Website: crate-barrel
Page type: billing-address
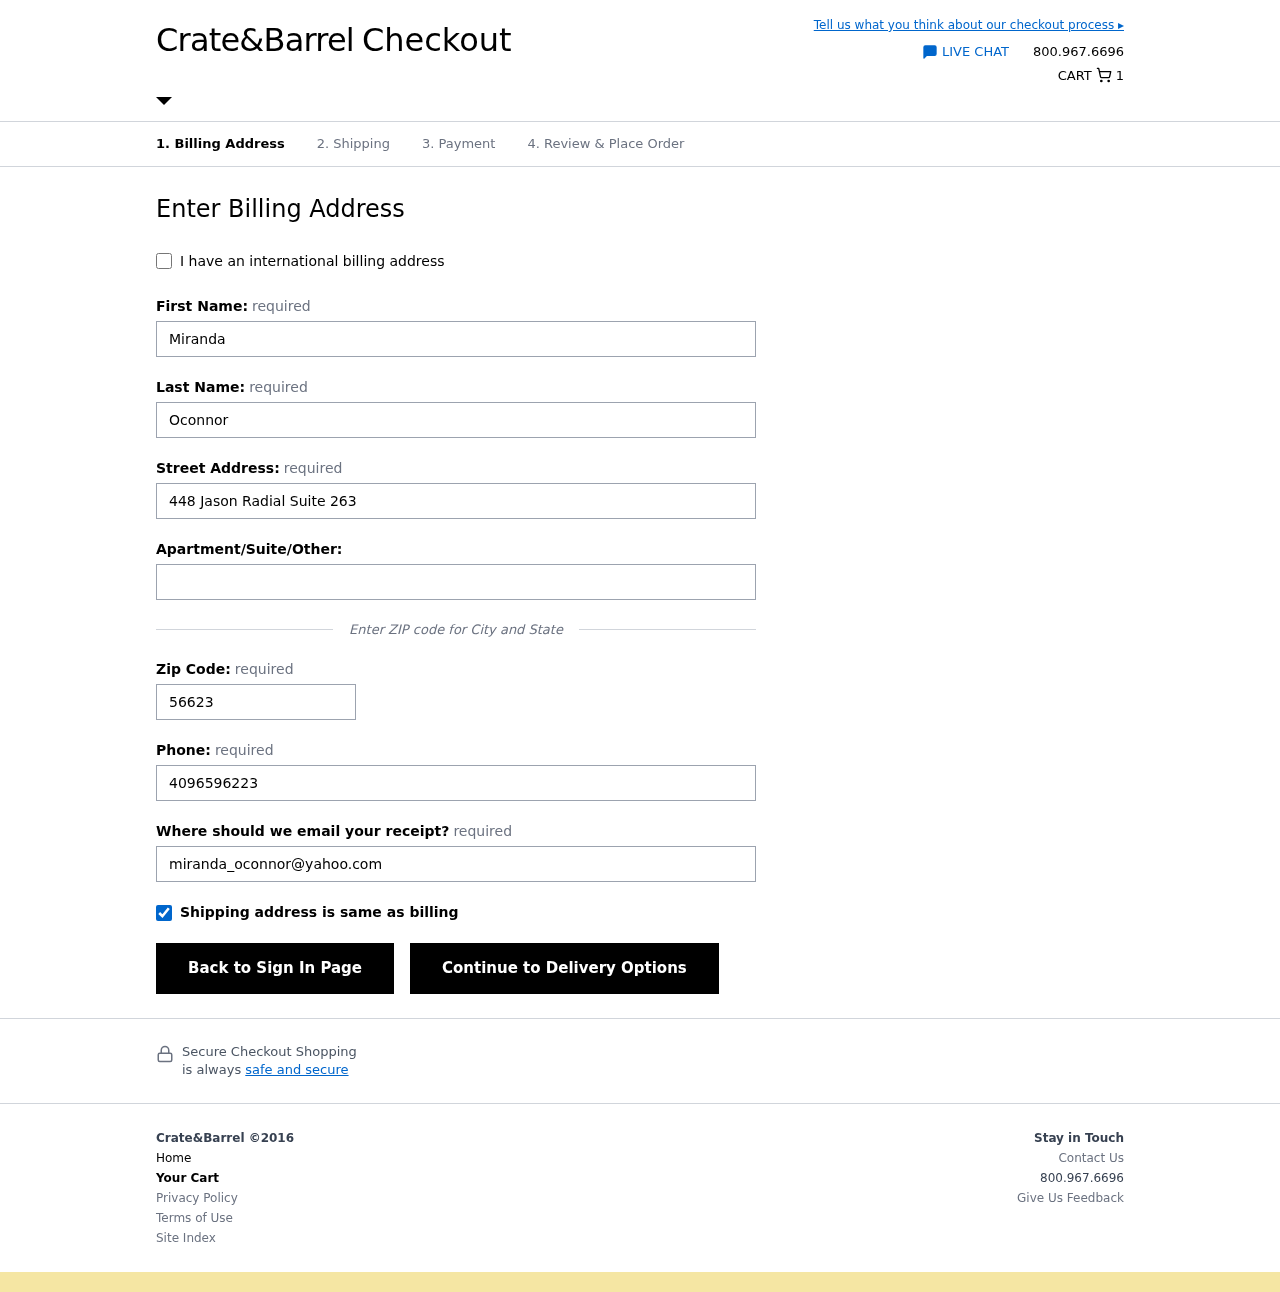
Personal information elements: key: PII_EMAIL
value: miranda_oconnor@yahoo.com
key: PII_FIRSTNAME
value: Miranda
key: PII_LASTNAME
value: Oconnor
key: PII_PHONE
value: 4096596223
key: PII_POSTCODE
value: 56623
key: PII_STREET
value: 448 Jason Radial Suite 263
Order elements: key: ORDER_NUM_ITEMS
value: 1